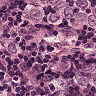
Metastatic tissue present: yes